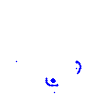
Particle: kaon